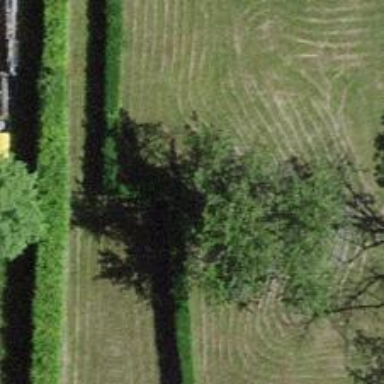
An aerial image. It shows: Hedge acting as barrier.